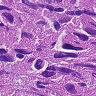
Metastatic tissue present: yes